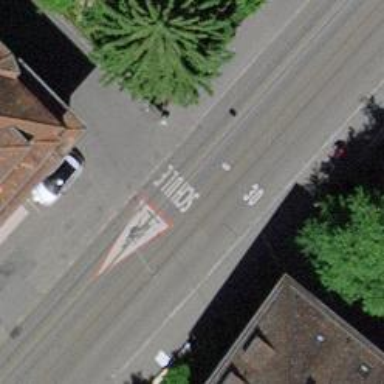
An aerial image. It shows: Tram level crossing on the railway.